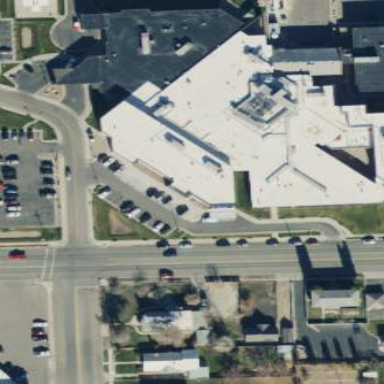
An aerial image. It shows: Healthcare facility identified as hospital.